Question: I added a 'GridView' component to an UWP 'Page', similar to this:
'''
<Page>
<GridView ItemsSource="{x:Bind CdList}">
...
</GridView>
</Page>
'''
When I change the window size, I notice that the 'GridView''s vertical scrollbar partially hides/overlaps the rightmost items in the 'GridView' before 'GridView' wraps the items appropriately:

Is there any 'GridView' property available to have 'GridView' wrap its items right they are overlapped by the scrollbar?
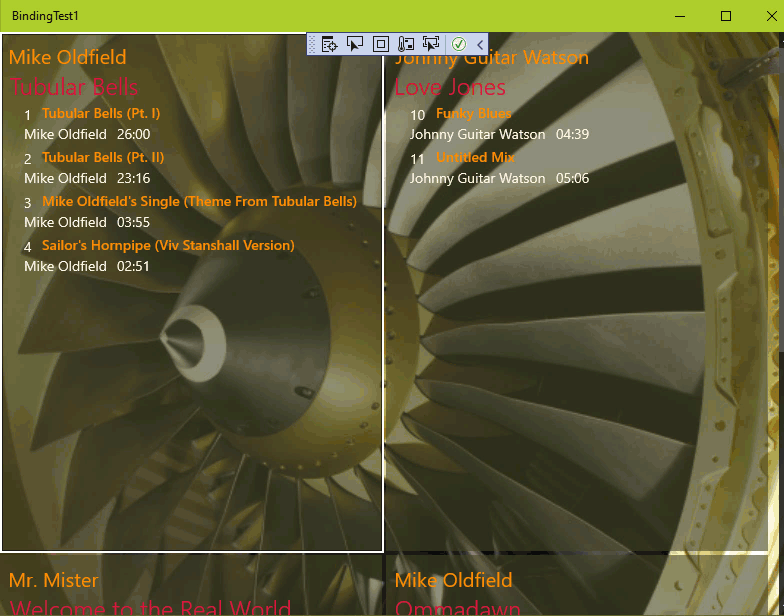
Answer: The main body of the 'GridView' is composed of a 'ScrollViewer' and an 'ItemsPresenter' that displays item content. So the scroll bar belongs to the 'ScrollViewer', which is "covered" on the content information.
Since these two controls are not on the same level, there is no API for preventing the scroll bar from "overlapped" the content.
As a workaround, we can use 'GridView.Padding' to reserve space for the scroll bar. Because in the default control template, the 'Padding' property is bound to 'ItemsPresenter'.
'''
<GridView Padding="0,0,16,0">
<!--Other code-->
</GridView>
'''